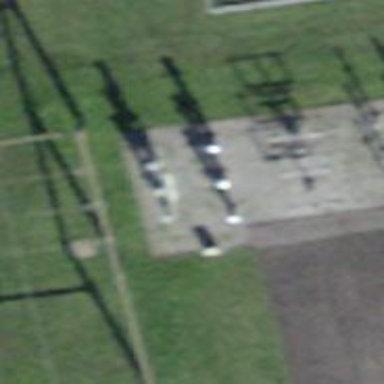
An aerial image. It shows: Switch for power supply.